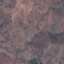
Land use / land cover: HerbaceousVegetation